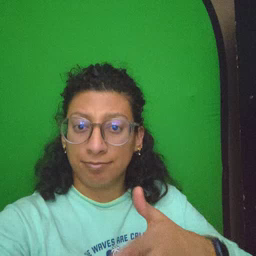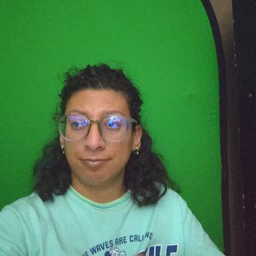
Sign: uncle